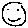
Label: smiley face